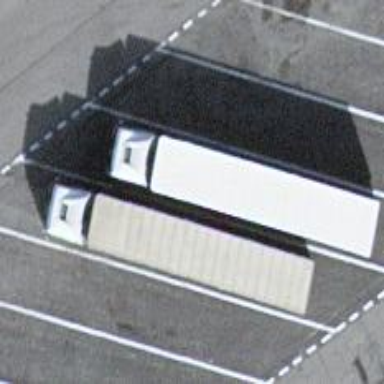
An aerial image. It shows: Parking space specifically designated for heavy goods vehicles.